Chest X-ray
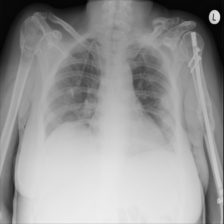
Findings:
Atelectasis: negative
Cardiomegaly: negative
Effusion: negative
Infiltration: positive
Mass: negative
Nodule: negative
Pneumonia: negative
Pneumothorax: negative
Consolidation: negative
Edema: negative
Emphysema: negative
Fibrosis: negative
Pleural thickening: negative
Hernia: negative